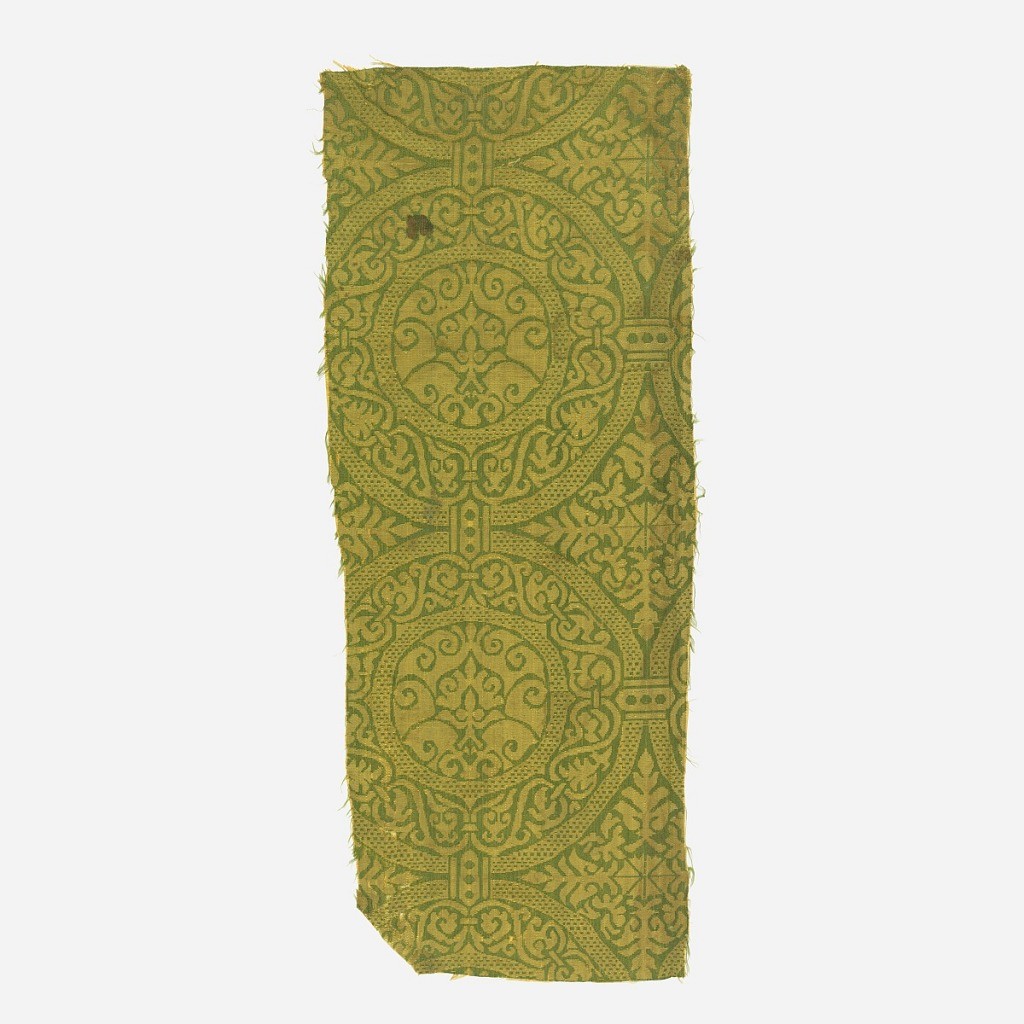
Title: Fragment
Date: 16th–17th century
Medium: silk Technique; 4&1 satin damask
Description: Tangent rondels with plant infillings.